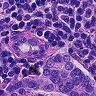
Metastatic tissue present: no